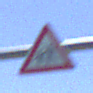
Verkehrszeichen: KinderRechts
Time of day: Midday
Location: Outdoor (Nature)
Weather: Clear
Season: Summer
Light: Natural